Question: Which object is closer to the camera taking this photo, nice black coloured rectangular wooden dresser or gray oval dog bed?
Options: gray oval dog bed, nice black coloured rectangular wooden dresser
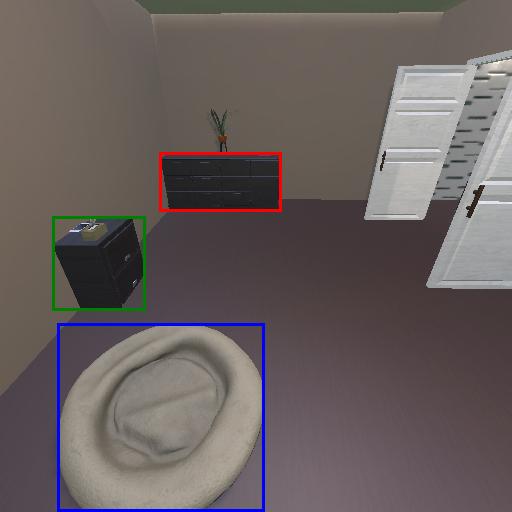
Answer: gray oval dog bed